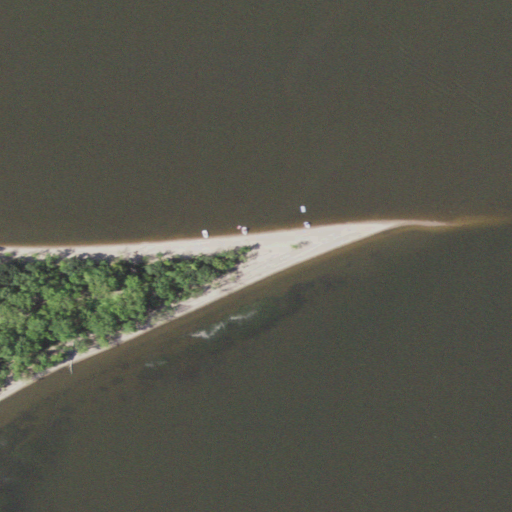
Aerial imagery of cape in Minnesota named Long Point containing open water, woody wetlands, and grassland